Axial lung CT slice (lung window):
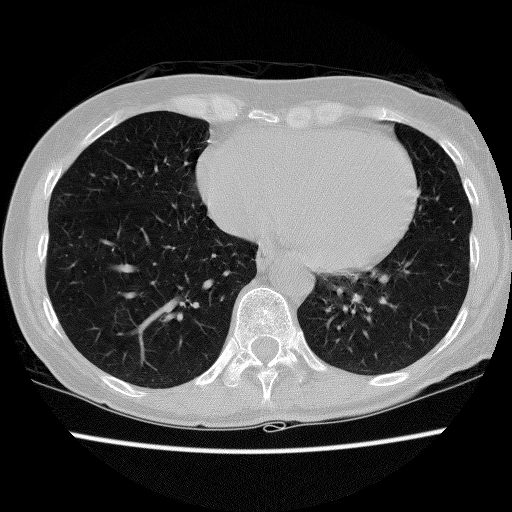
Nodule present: no